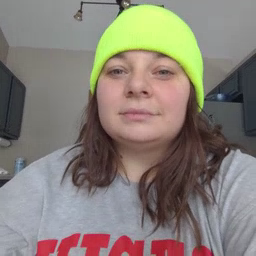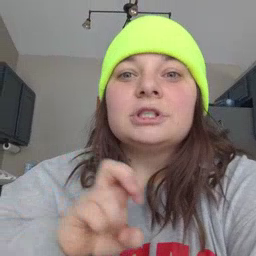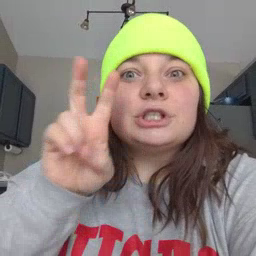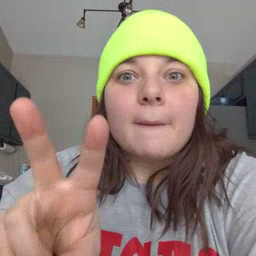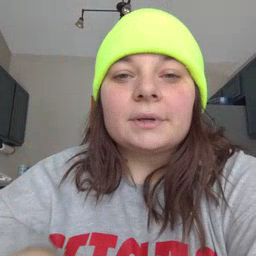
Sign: jump